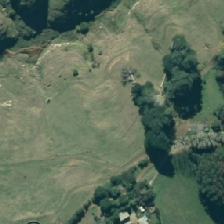
Land cover: broadleaved_indigenous_hardwood